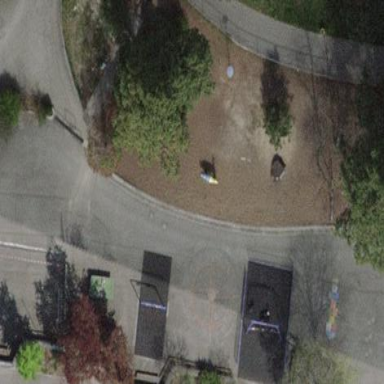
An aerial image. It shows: Playground area for leisure activities on the land.